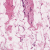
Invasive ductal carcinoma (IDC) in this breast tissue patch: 0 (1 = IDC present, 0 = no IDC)